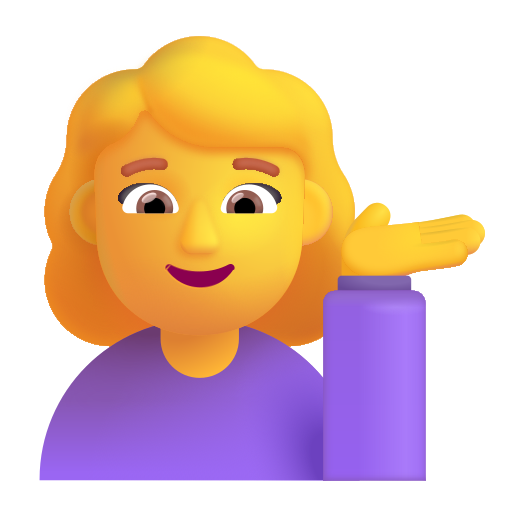
woman tipping hand color default